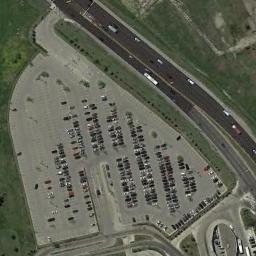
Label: parking_lot